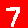
Digit: 7